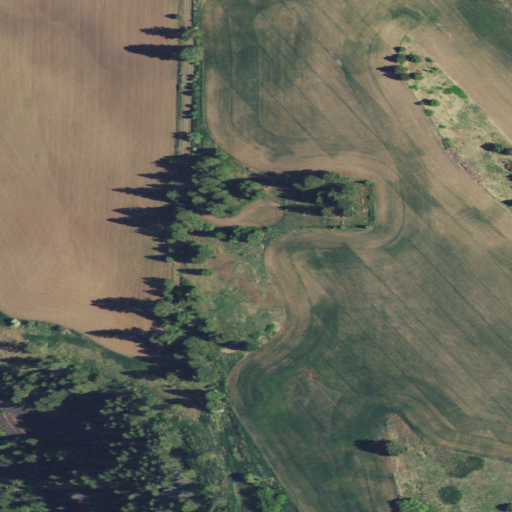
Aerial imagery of ridge(s) in Idaho named Golden Ridge containing cultivated crops, grassland, open development, evergreen forest, and low intensity development